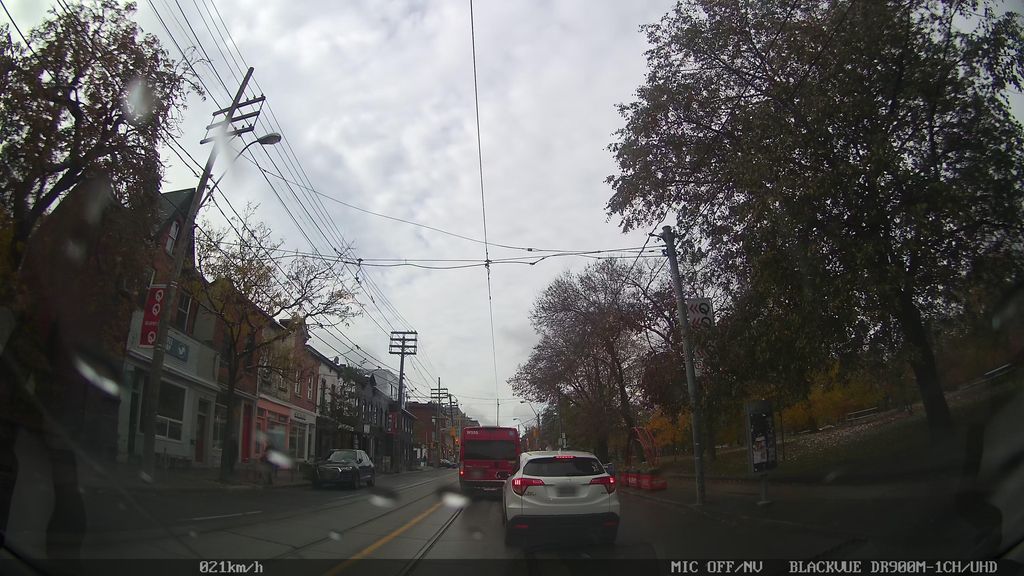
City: toronto